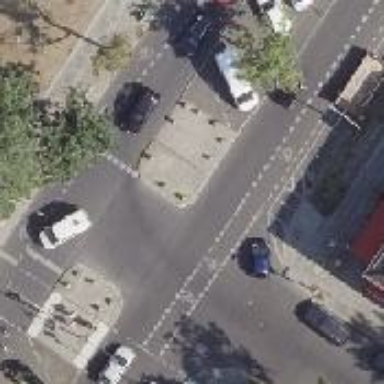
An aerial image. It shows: Footway that serves as traffic island.